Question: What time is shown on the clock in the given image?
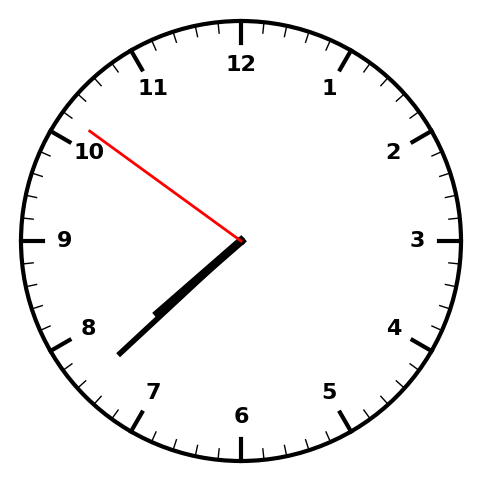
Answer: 07:37:51